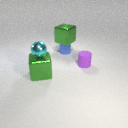
small purple rubber cylinder behind large green metal cube